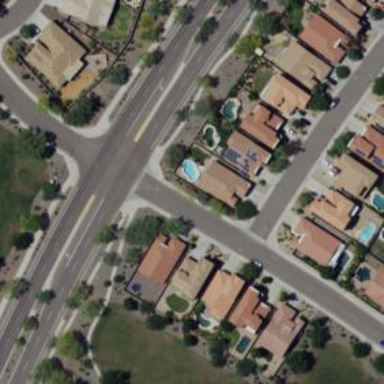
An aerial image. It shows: Residential road with asphalt surface.